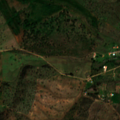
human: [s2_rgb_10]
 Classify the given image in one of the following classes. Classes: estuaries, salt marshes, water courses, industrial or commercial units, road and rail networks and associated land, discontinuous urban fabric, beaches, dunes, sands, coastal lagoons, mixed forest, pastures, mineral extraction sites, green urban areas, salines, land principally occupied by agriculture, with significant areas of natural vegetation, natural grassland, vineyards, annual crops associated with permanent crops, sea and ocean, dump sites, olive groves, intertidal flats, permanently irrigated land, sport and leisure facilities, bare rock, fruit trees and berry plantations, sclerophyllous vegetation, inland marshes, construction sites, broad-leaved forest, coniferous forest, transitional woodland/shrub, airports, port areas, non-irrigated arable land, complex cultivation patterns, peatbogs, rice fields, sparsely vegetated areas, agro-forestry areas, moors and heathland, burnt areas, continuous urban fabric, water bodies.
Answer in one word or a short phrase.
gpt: non-irrigated arable land, agro-forestry areas, transitional woodland/shrub